Field crop: tomato
Growth stage: 1
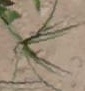
Species: cyperus